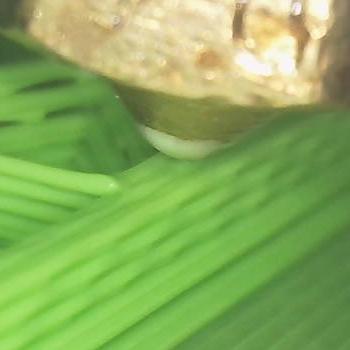
Flow rate: 39%